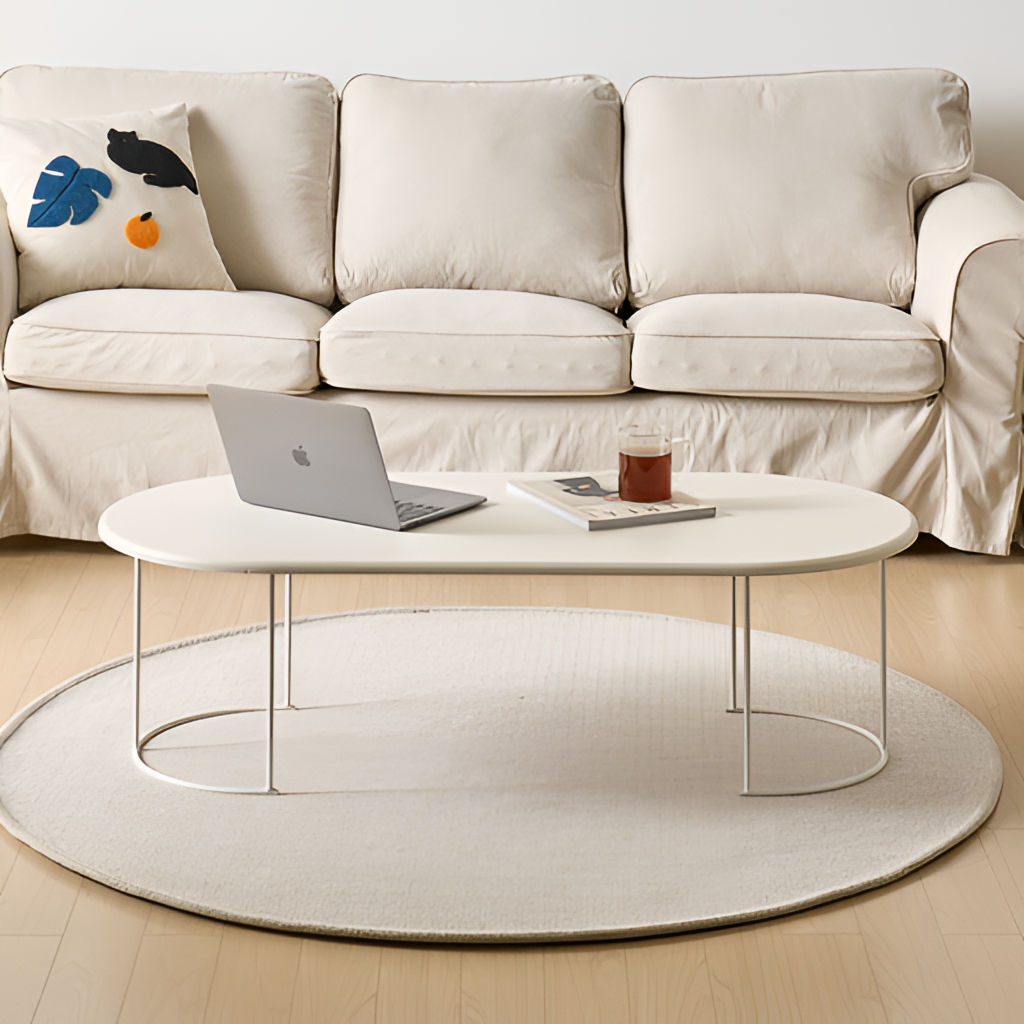
fabric sofa, living room, wood flooring, with plank pattern, contemporary, white paint wallpaper, with solid pattern